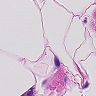
Metastatic tissue present: no